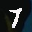
Label: 7